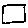
Label: square